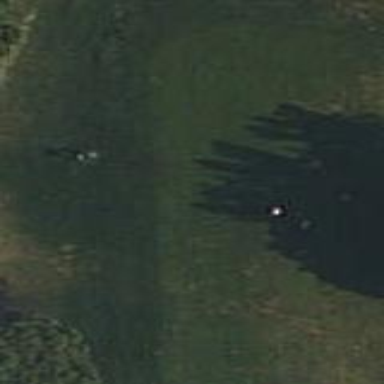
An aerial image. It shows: Grass area designated as golf tee.